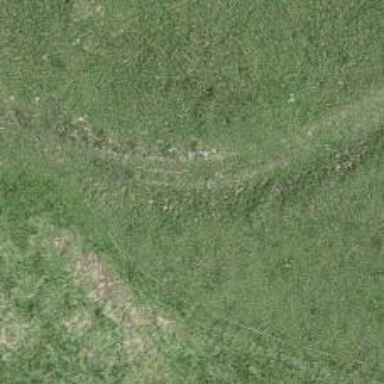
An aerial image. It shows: Path with grass surface. The track type is grade 5.